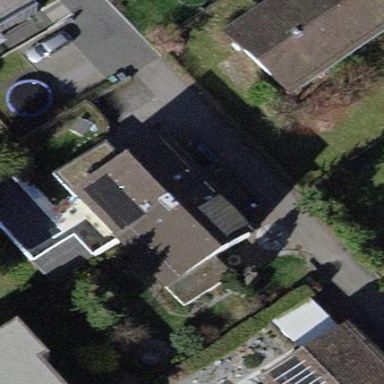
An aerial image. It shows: Semidetached house.